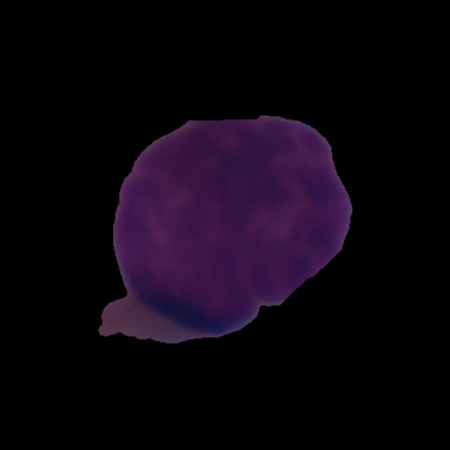
Label: cancer